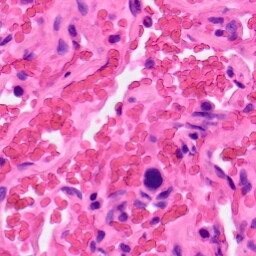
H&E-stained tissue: Lung